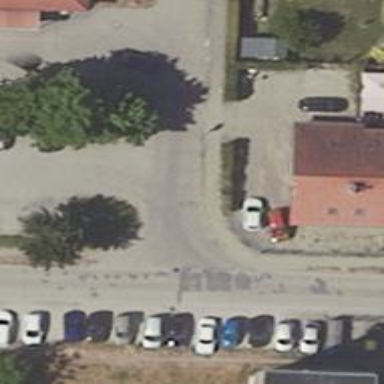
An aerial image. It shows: Road serving as parking aisle.